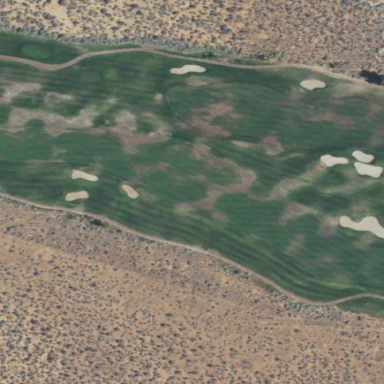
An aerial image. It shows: Grassy area designated as golf fairway.